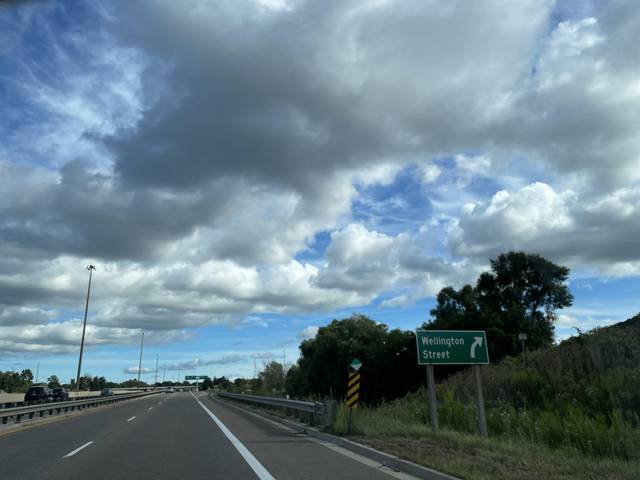
Region: Canada
Coordinates: 43.47, -80.475